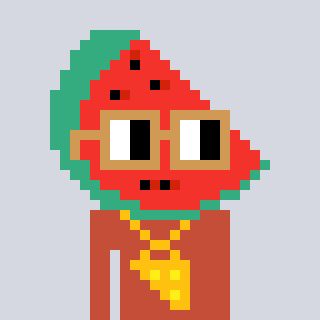
a pixel art character with square brown glasses, a watermelon-shaped head and a rust-colored body on a cool background